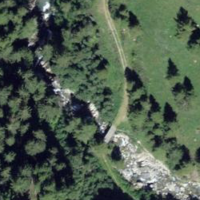
EUNIS habitat code: 45
Species observed at this site:
Tettigonia viridissima
Lysandra coridon